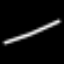
Label: line